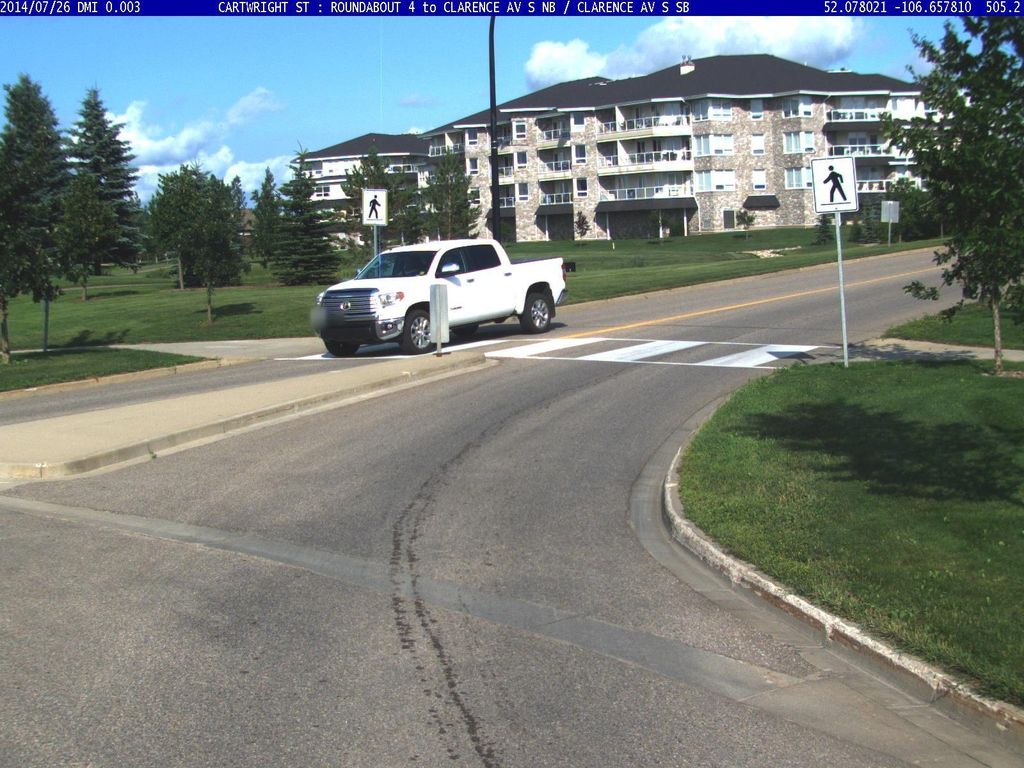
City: saskatoon